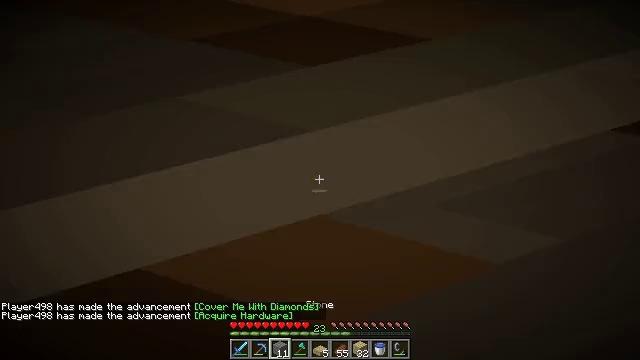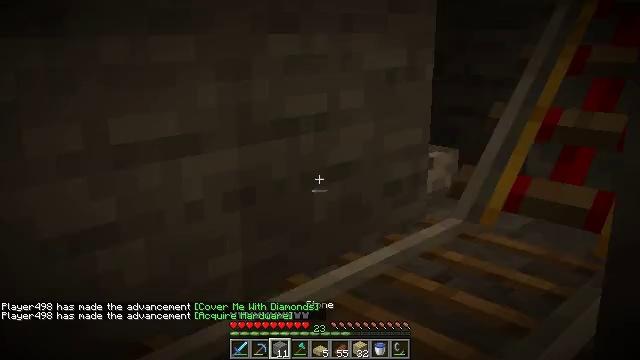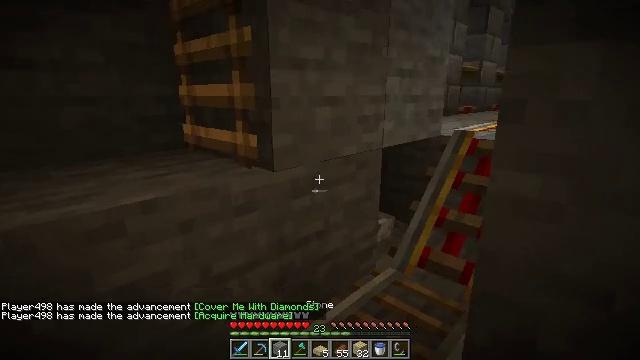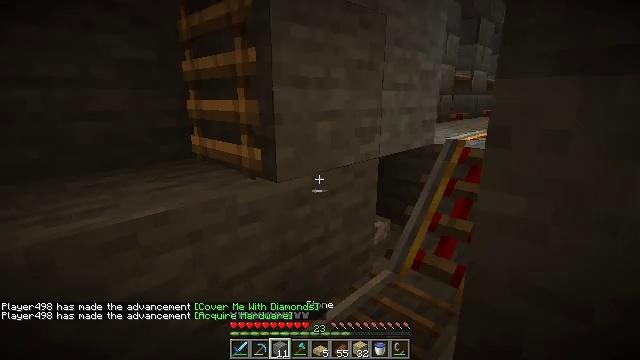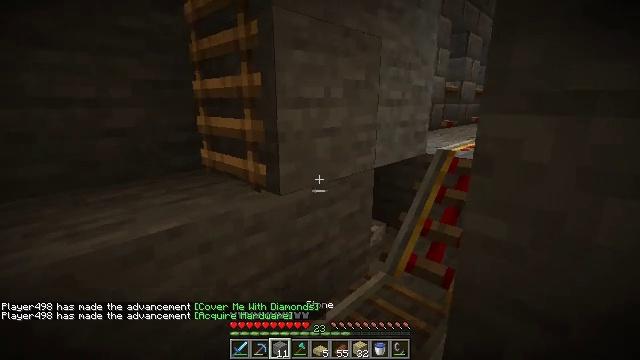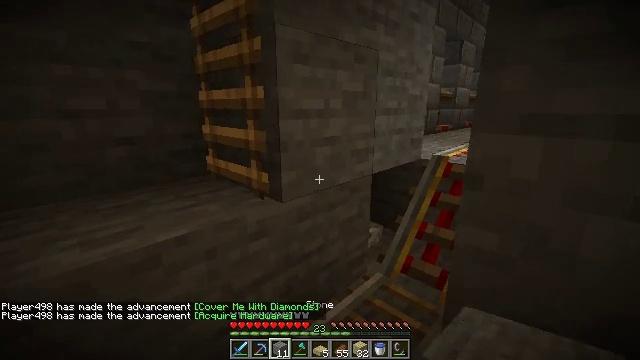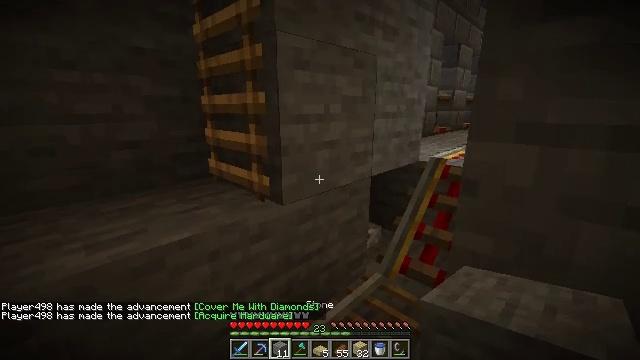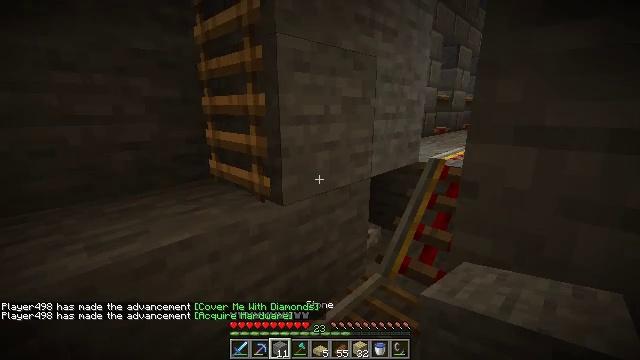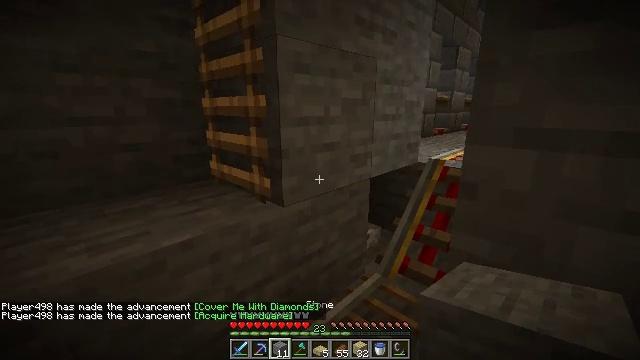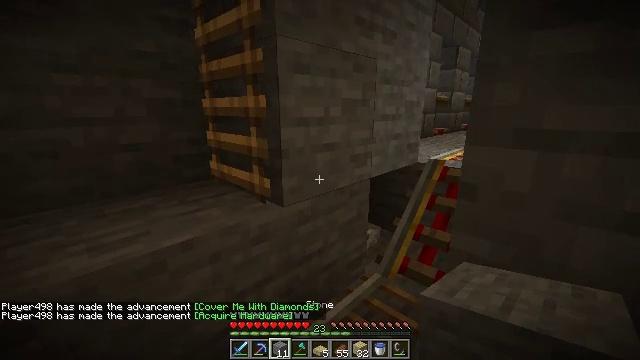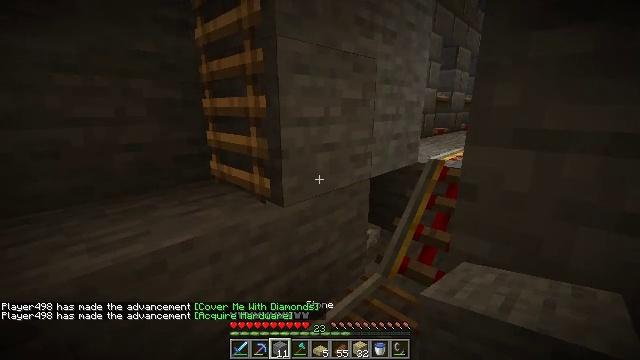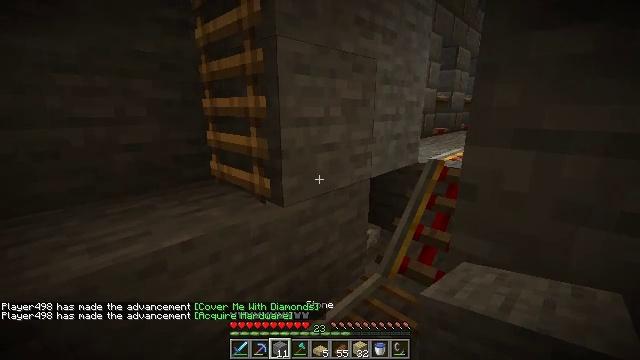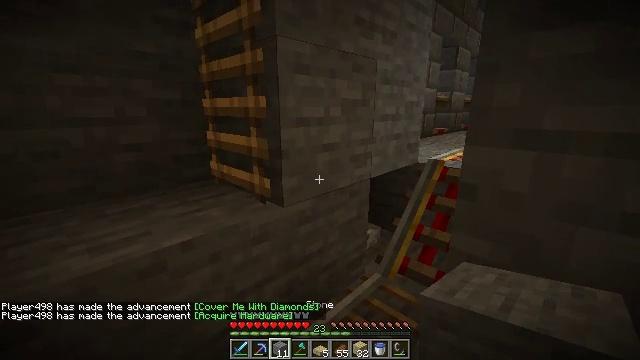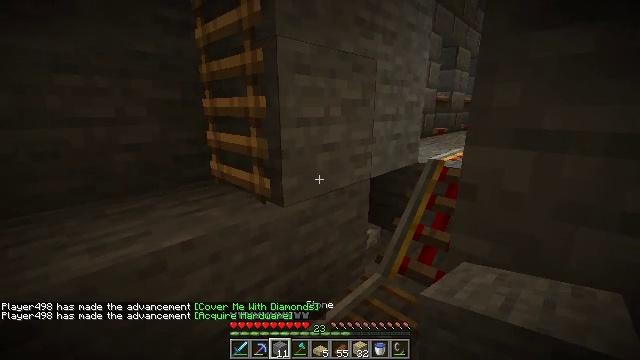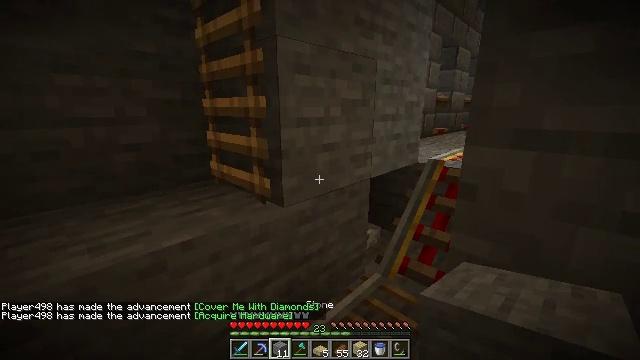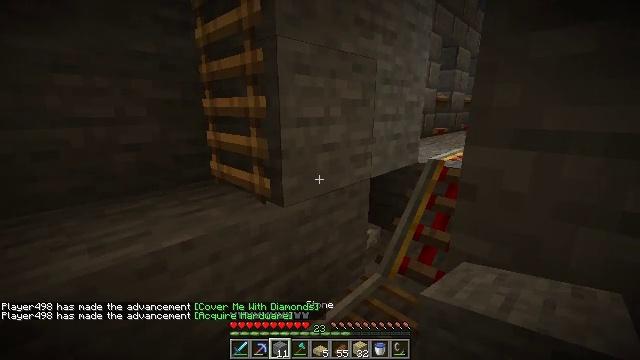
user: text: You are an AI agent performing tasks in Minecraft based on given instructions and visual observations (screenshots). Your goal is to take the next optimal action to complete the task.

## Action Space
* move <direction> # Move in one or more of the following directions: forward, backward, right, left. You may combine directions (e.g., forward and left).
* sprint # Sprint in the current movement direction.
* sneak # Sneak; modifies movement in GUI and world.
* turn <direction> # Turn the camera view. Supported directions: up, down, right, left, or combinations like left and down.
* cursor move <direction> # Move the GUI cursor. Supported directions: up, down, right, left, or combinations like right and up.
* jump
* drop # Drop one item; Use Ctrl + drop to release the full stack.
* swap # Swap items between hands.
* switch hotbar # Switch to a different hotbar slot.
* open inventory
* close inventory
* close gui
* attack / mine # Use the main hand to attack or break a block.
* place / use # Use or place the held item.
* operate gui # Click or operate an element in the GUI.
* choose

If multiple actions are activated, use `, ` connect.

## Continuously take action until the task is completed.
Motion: motion action
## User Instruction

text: Remove the cauldron from its current position.
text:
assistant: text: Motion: no_op
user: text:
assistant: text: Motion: no_op
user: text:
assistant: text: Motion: no_op
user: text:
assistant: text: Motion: no_op
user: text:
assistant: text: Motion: no_op
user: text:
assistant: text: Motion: no_op
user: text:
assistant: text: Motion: no_op
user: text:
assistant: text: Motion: no_op
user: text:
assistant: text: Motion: no_op
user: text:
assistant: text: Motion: no_op
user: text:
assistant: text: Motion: no_op
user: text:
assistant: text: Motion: no_op
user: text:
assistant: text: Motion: no_op
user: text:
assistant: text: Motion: no_op
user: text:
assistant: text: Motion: no_op
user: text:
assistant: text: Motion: no_op
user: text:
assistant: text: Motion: no_op
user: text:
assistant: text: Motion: no_op
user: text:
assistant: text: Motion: no_op
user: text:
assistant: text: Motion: no_op
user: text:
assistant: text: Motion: no_op
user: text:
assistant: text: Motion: no_op
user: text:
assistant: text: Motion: no_op
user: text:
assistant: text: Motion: no_op
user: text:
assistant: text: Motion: turn left
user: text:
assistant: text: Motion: no_op
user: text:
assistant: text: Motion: no_op
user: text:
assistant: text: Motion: no_op
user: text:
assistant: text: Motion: no_op
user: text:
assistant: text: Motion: no_op